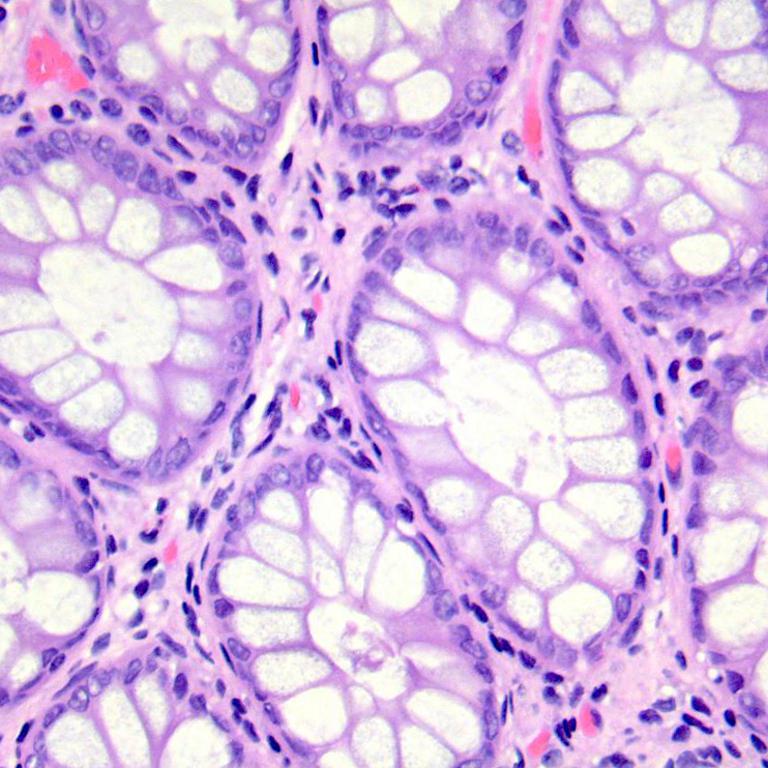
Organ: colon
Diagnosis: benign